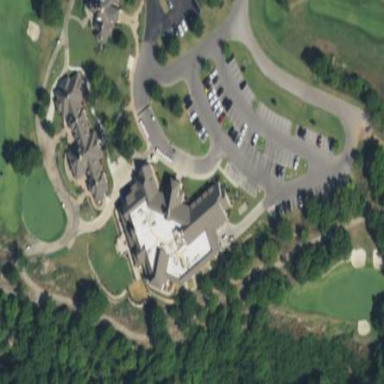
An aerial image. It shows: Clubhouse building associated with golf course.